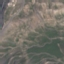
Land use / land cover: HerbaceousVegetation